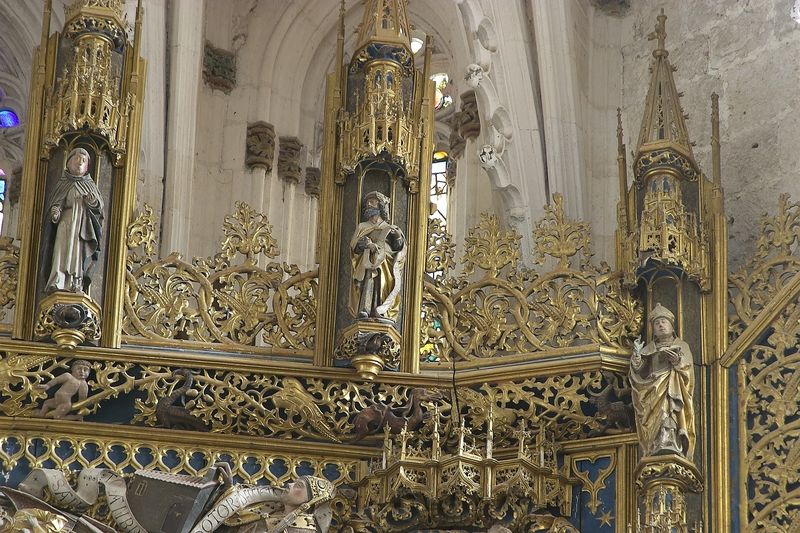
Titel: Klosterkirche in Miraflores
Künstler: Hans aus Köln
Standort: Burgos, Kartause von Miraflores (EU - E)
Schlagwörter: licht, ornament, kirche, gold, gotik, relief, figuren, kerzen, religion, altar, schnitzerei, lettner, skulpturen, gotisch, passau, heilige, gothik, schnitzwerk, masswerk, onanieren, lettnet